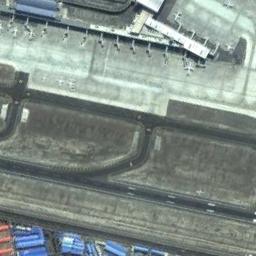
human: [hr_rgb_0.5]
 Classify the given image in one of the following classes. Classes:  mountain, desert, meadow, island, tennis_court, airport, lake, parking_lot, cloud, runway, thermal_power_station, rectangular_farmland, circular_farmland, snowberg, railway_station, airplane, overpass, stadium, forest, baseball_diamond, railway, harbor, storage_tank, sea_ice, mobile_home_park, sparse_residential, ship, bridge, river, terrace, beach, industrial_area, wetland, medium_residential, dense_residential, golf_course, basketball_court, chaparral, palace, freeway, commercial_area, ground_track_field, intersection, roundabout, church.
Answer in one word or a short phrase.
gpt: airport